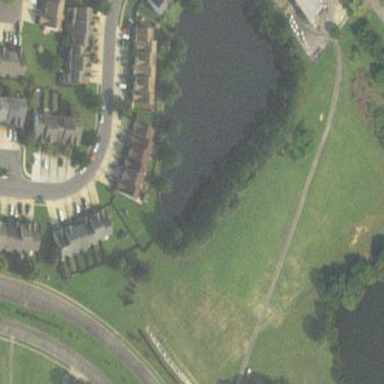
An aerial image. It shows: Grassy area designated as driving range for golf.